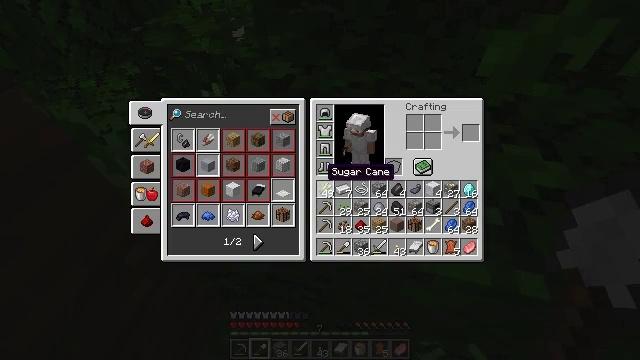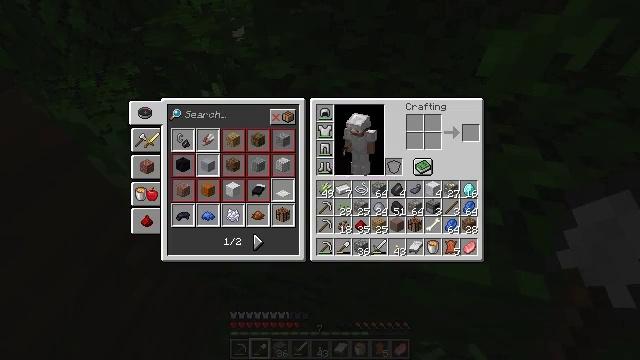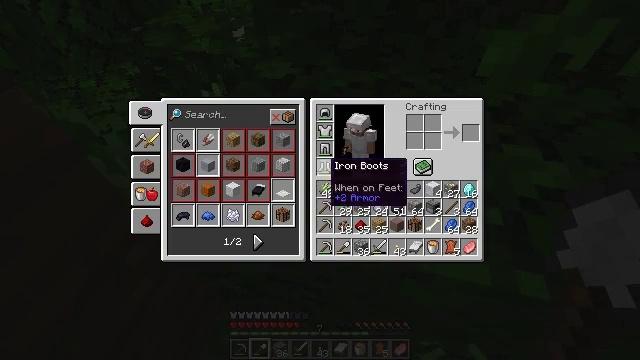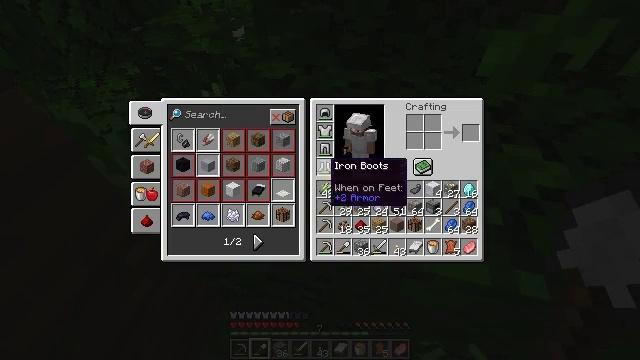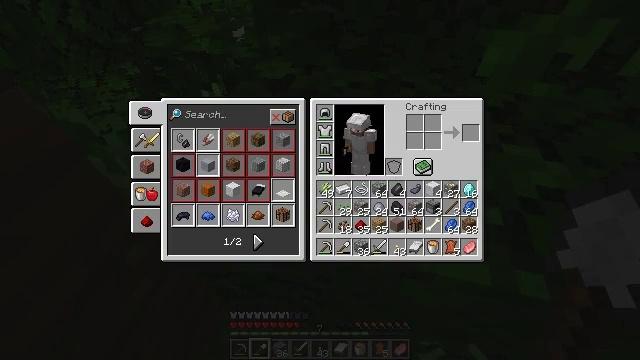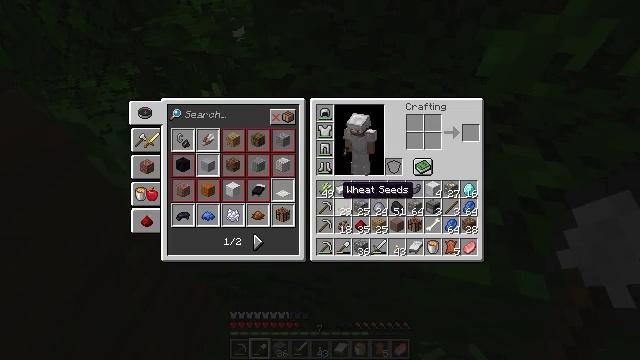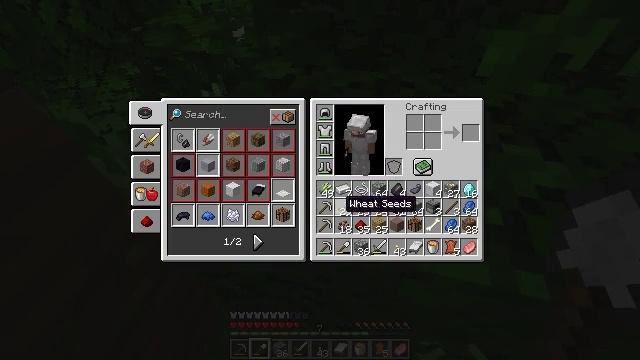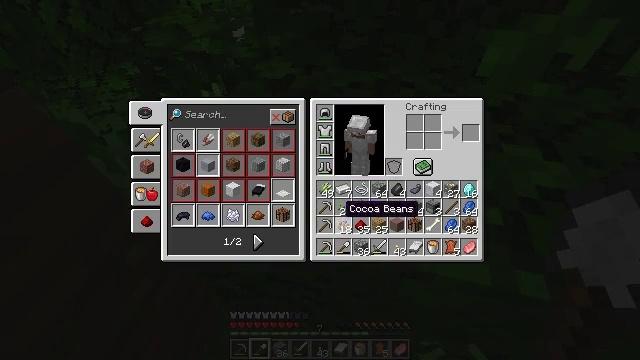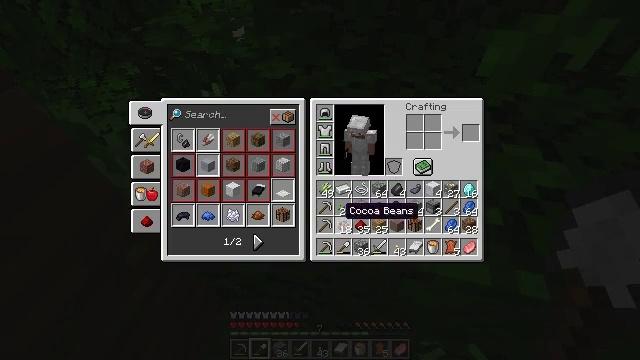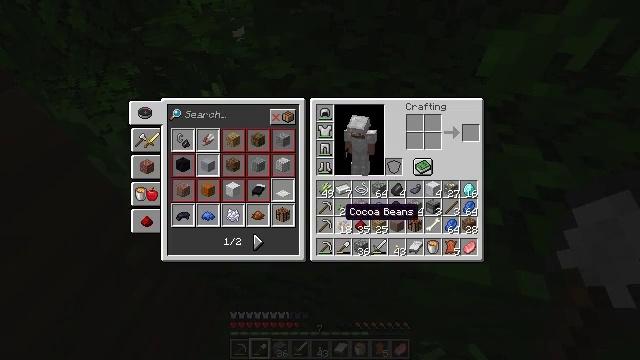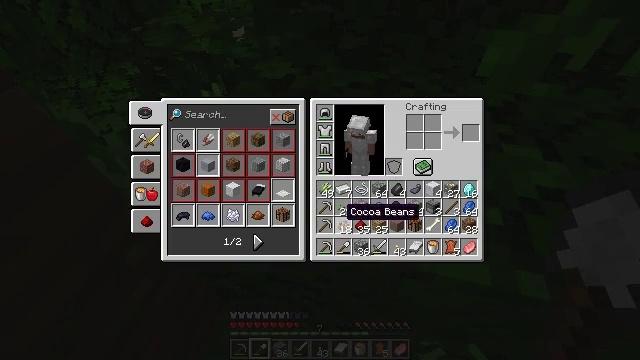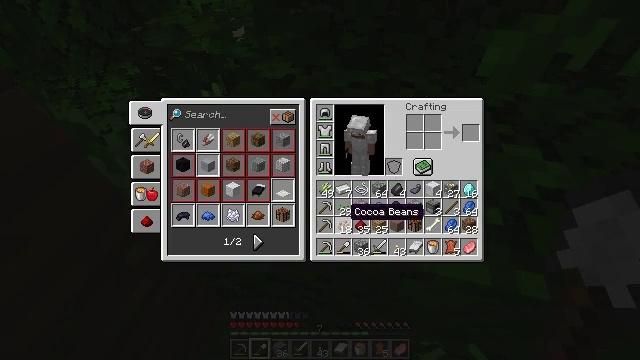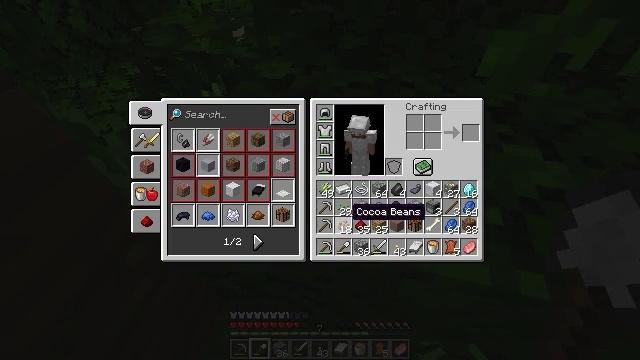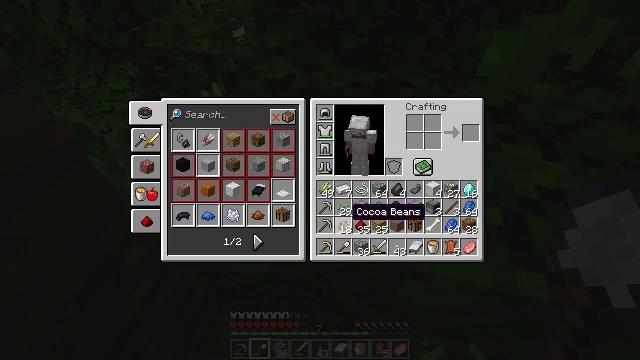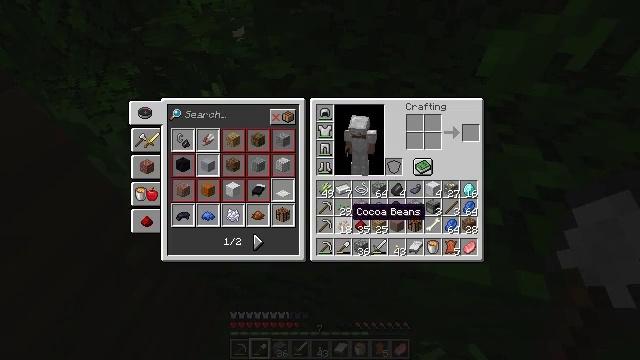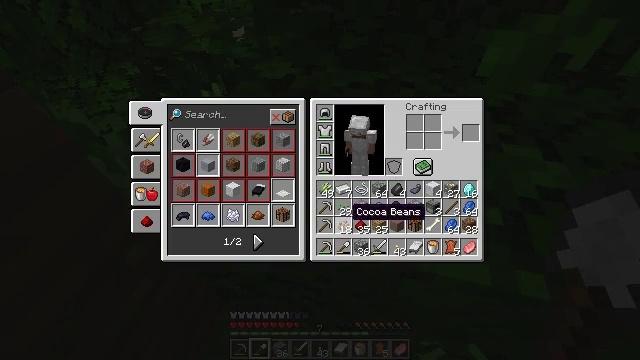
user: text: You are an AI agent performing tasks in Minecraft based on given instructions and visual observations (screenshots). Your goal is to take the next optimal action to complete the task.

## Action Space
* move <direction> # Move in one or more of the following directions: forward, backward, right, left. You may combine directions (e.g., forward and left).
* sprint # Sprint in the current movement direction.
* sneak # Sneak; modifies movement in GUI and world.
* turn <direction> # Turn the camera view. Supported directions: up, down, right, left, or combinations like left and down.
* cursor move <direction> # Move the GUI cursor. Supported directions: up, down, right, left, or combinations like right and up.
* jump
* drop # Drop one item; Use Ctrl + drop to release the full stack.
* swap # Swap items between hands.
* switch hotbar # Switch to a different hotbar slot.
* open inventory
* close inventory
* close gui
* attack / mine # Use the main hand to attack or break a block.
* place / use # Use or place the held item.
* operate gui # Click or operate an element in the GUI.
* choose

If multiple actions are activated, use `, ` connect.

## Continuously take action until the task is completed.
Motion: motion action
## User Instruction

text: Collect some bamboo.
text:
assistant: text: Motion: no_op
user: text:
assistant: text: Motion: no_op
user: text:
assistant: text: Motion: no_op
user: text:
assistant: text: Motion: no_op
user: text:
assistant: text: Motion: cursor move right and down
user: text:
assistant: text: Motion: cursor move down
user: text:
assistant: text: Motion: no_op
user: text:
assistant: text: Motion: no_op
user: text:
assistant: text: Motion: no_op
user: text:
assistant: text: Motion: no_op
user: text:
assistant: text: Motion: no_op
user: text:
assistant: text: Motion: no_op
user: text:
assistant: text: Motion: no_op
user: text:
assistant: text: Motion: no_op
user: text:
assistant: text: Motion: no_op
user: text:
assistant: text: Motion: no_op
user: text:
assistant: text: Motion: no_op
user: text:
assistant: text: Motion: turn left and up
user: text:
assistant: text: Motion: turn left and up
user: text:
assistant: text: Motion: turn left and up
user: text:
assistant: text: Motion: turn left and up
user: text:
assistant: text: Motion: turn left and up
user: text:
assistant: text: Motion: move left, turn left and up
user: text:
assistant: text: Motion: move left, turn left and up
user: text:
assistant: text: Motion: move left, turn left and up
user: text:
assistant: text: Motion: move left
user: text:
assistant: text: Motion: move left
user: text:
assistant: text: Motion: move forward and move left
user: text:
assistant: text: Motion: move forward and move left
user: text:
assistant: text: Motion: move forward and move left